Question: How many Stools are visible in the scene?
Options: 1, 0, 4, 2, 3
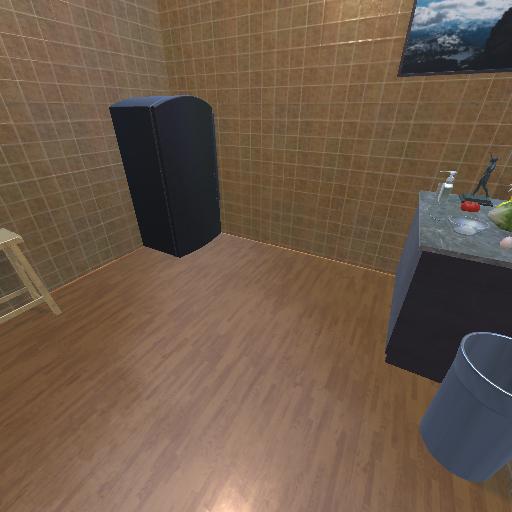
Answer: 1